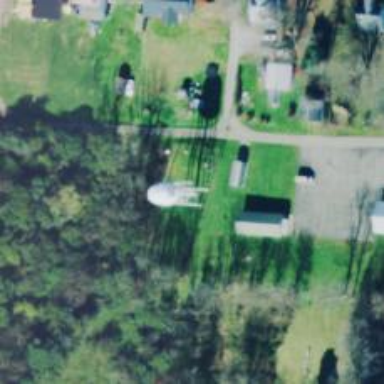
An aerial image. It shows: Water tower that is man-made.